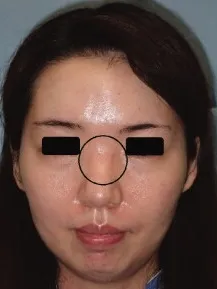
(b) 1 year after surgery: Redness and capillary dilatation in the nose root region disappeared, indicated by the circle.
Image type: medical_photograph (oral_photograph)